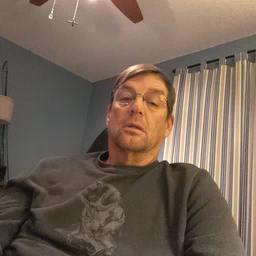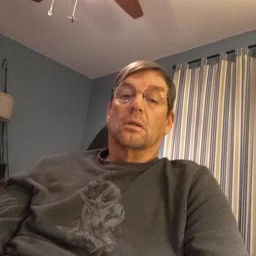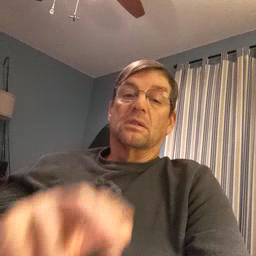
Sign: stairs